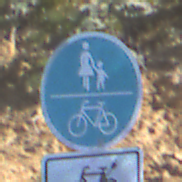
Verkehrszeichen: GemeinsamerGehUndRadweg
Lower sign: EinspurigeFahrzeugeFrei4
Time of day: MorningAfternoon
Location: Outdoor (Nature)
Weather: Clear
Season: NotSpecified
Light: Natural